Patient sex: F
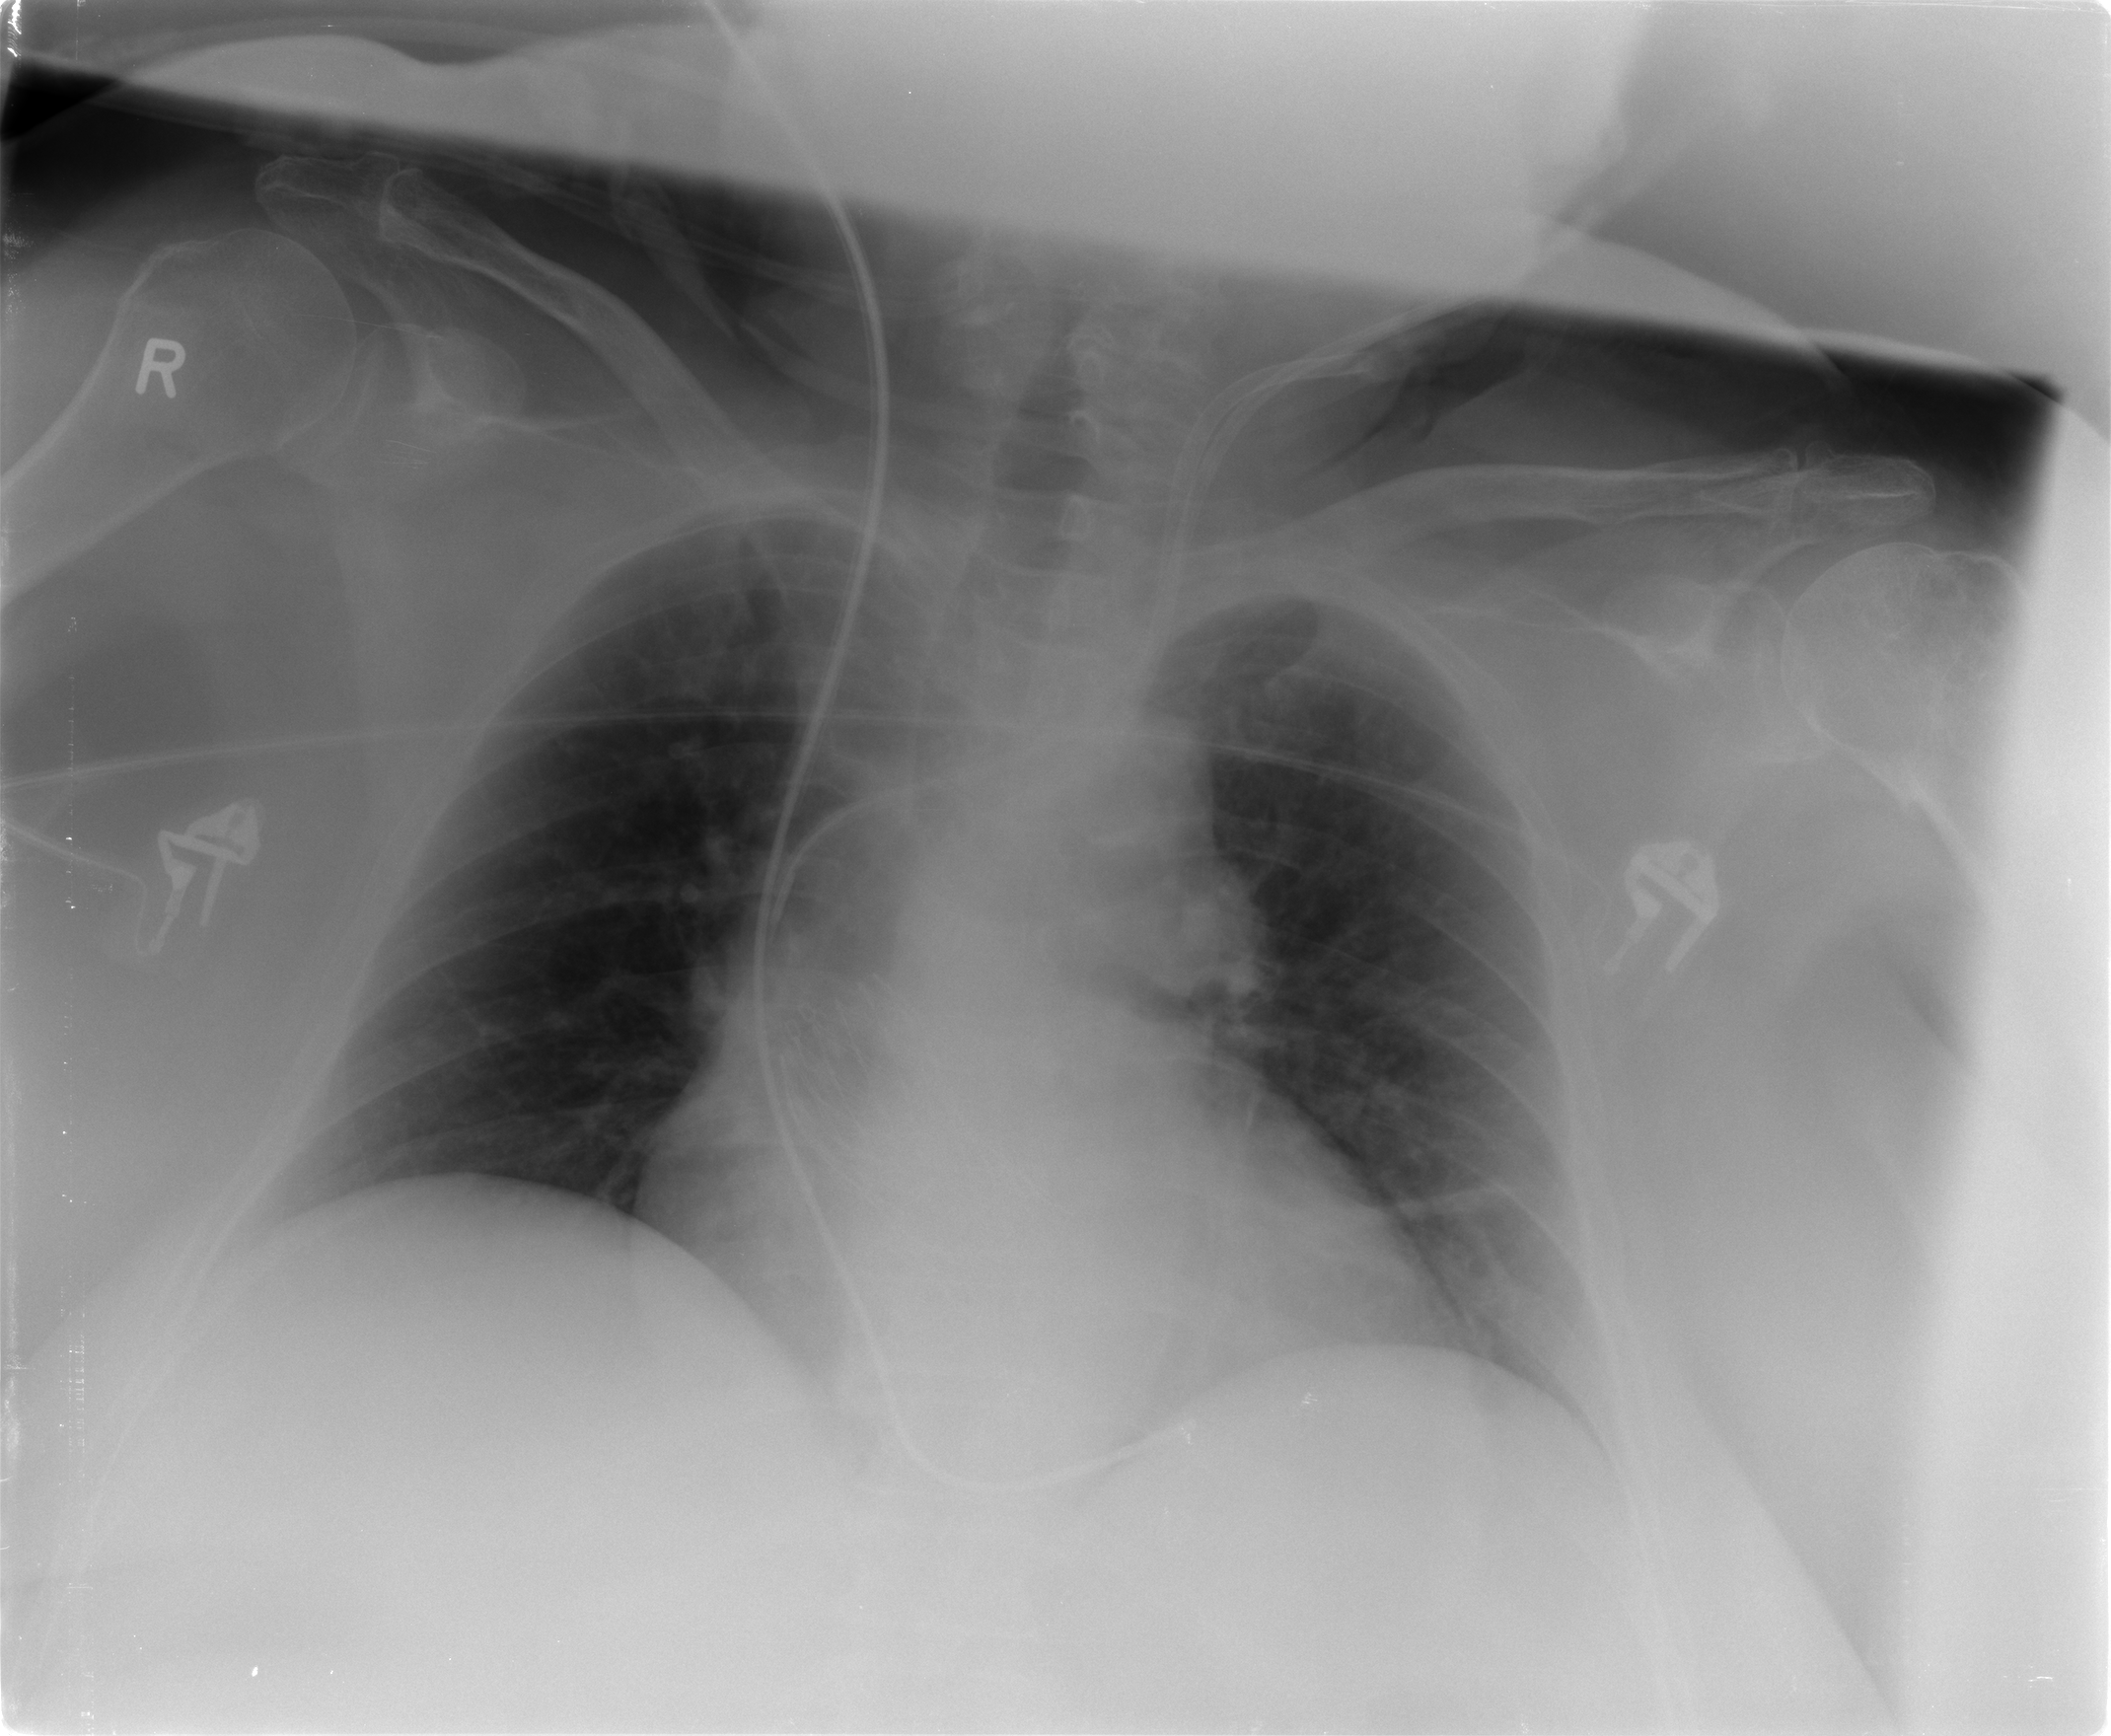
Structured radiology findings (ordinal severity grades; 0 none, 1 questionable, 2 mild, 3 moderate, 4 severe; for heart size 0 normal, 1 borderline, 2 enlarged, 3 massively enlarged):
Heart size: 2
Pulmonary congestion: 0
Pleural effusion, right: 0
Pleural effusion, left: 0
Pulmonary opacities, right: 0
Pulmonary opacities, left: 0
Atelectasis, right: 0
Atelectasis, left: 2